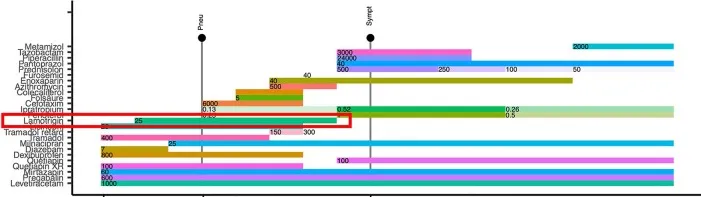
Graph showcasing a timeline of the case with the onset of pneumonitis and subsequent symptom reduction. Pneu, Onset of pneumonitis; Sympt, Improvement of symptoms; Apr, April; Folsaure, folic acid.
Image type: chart (chart)